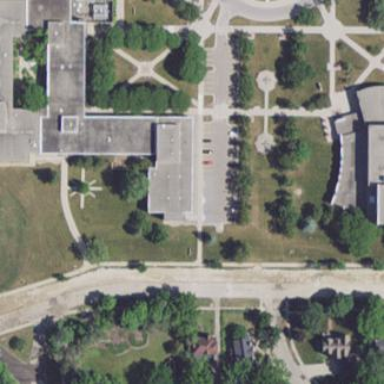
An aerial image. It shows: College building.